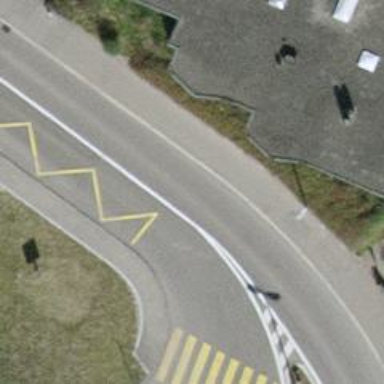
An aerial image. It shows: Bus stop with designated public transport stop position.